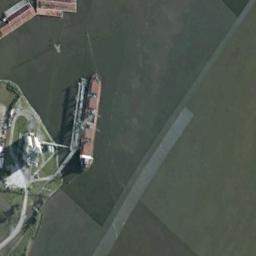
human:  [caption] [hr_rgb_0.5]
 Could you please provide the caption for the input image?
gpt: An orange-red bulk carrier docked at the dock, With pipelines leading to the ship .

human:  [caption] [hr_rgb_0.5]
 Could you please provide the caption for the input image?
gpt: There are some ships at sea .

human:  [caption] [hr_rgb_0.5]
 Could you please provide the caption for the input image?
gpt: There is a ship in the green water on the shore .

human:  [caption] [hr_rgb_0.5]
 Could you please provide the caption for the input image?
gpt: The ship is docked at the dock and the water is dark green .

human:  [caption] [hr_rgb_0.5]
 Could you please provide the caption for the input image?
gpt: The ship is at the harbor with some green lawns .